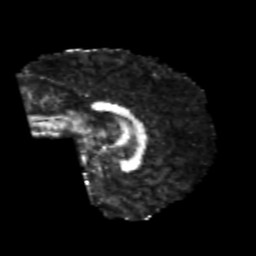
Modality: FA
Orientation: sagittal
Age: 22
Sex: female
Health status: healthy
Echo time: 0.074 s